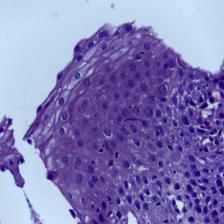
Diagnosis: Normal